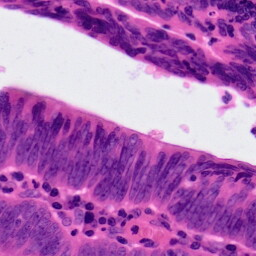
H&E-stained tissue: Colon